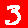
Digit: 3